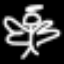
Label: angel